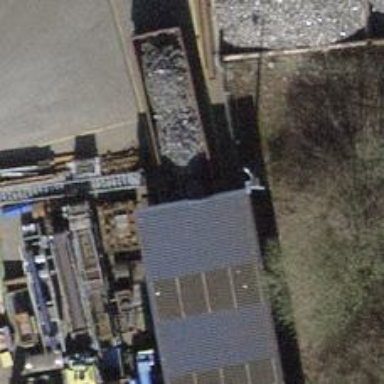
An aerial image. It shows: Railway switch.